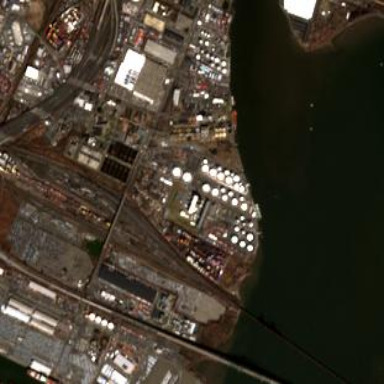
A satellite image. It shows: Industrial area.